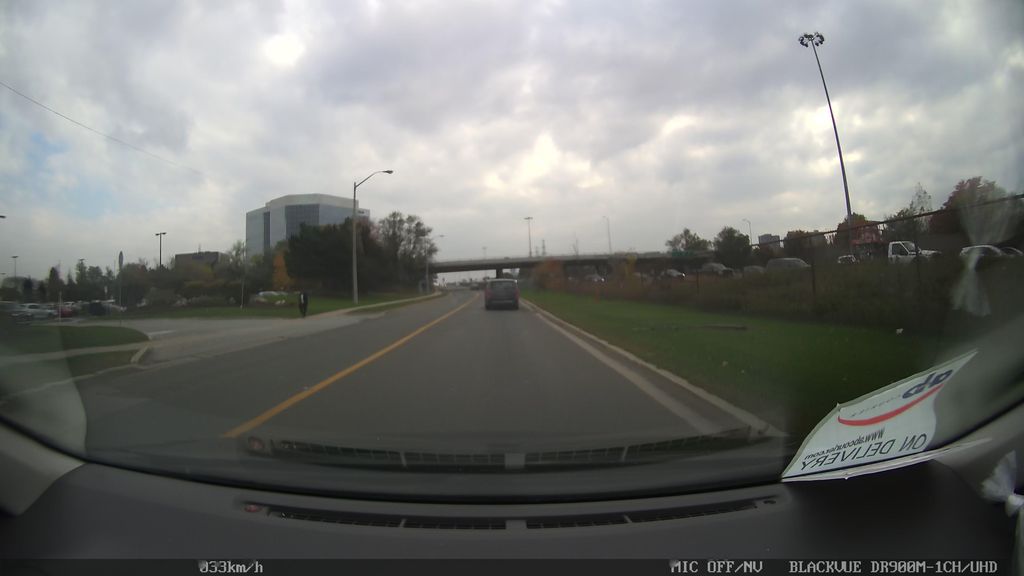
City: toronto